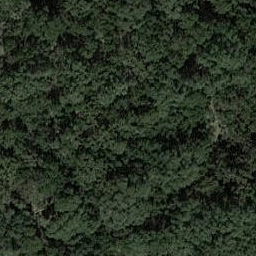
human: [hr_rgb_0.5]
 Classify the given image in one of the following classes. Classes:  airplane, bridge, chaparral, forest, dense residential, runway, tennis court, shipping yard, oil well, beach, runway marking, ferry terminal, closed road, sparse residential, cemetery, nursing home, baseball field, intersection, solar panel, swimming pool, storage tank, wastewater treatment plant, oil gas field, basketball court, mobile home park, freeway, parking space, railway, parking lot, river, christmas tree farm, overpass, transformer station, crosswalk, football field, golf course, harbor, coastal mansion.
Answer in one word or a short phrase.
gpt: forest